Aerial crown-view tile of a tropical tree (Barro Colorado Island, Panama), acquired 20240813:
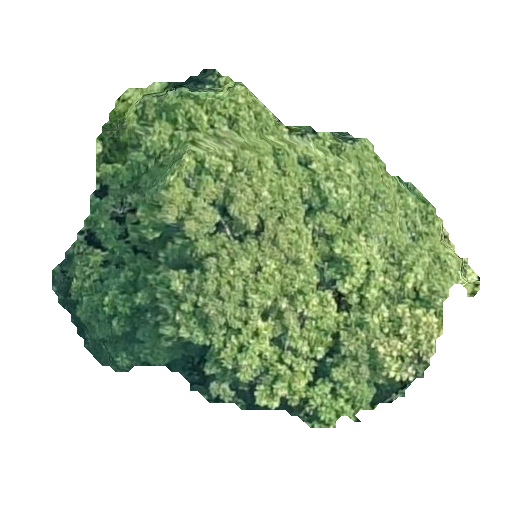
Species: Dipteryx oleifera
GBIF accepted scientific name: Dipteryx oleifera
Crown area: 149.302 m²